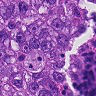
Metastatic tissue present: yes